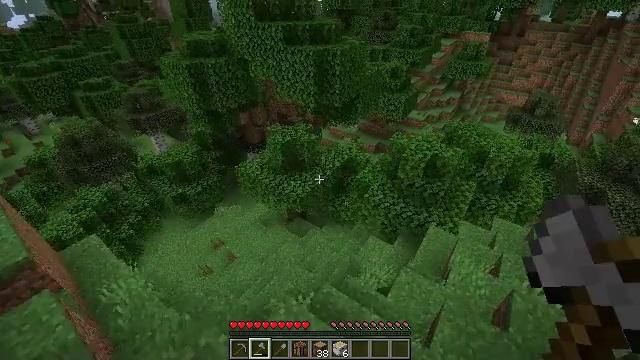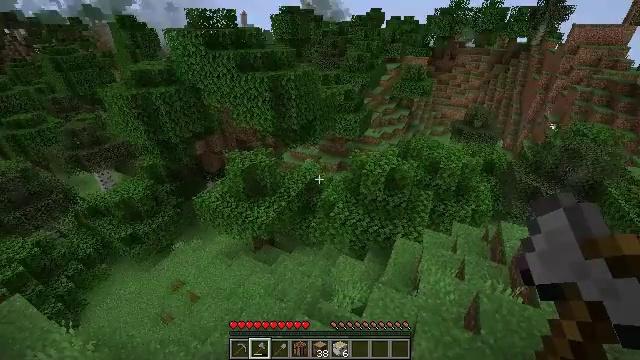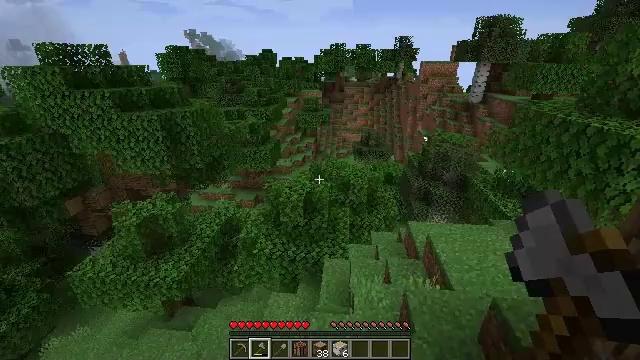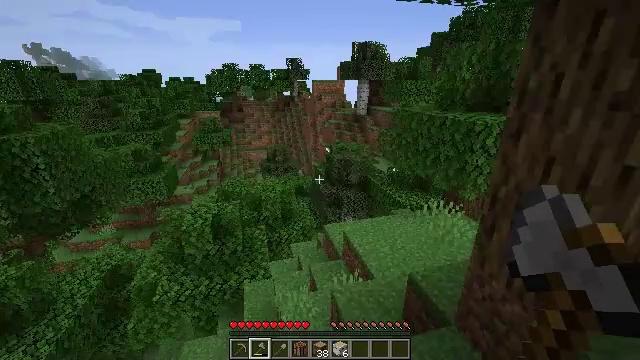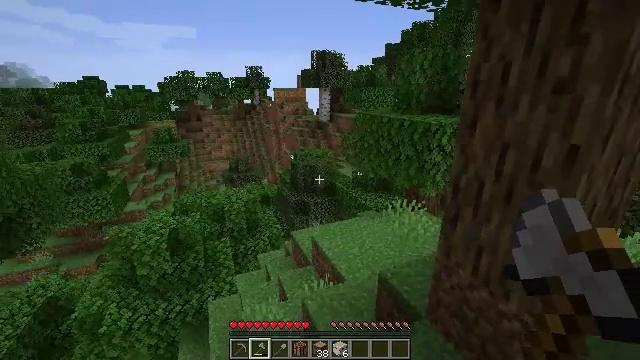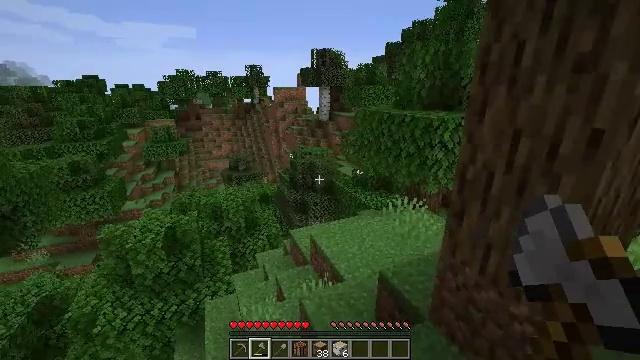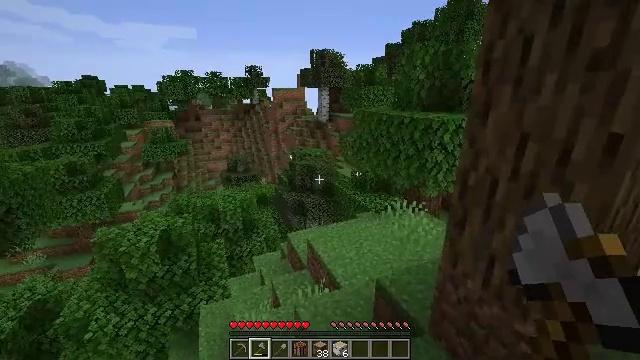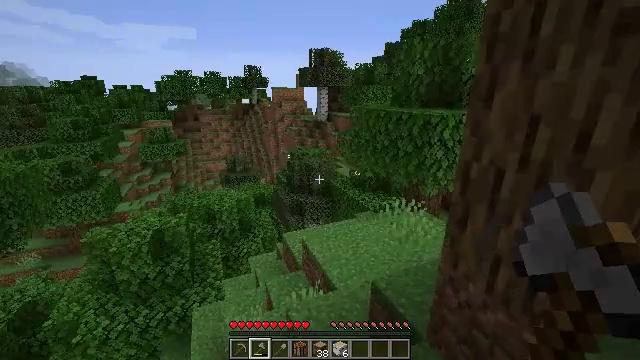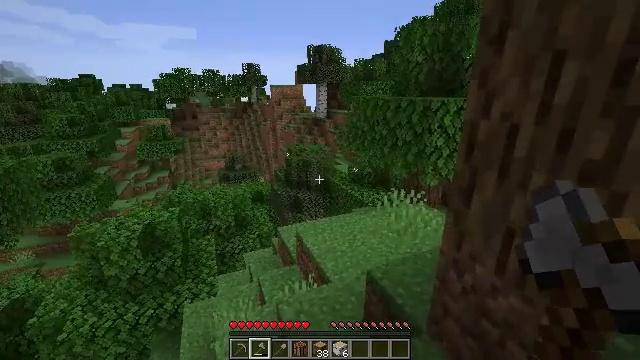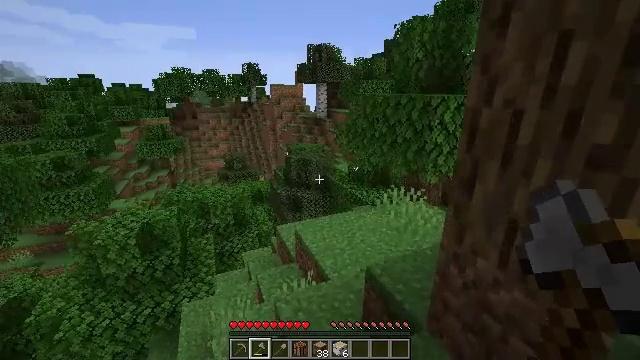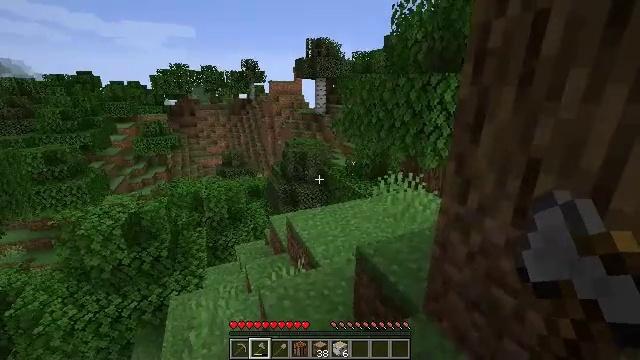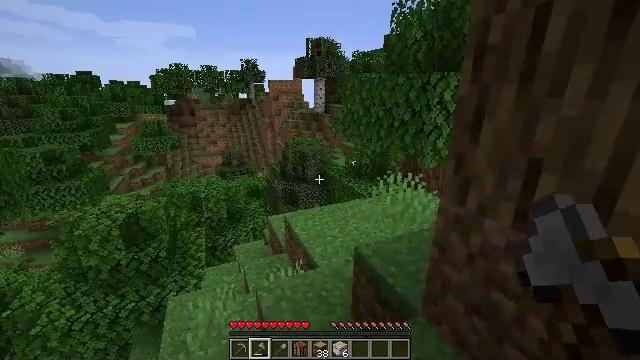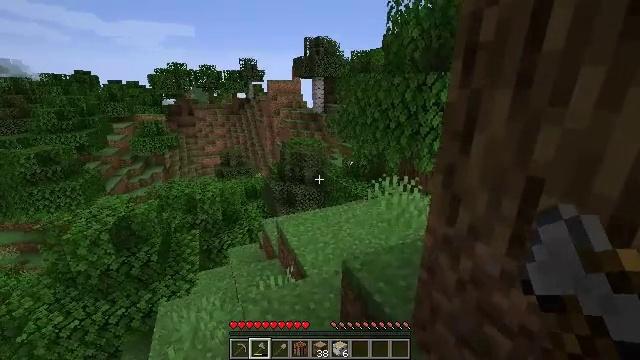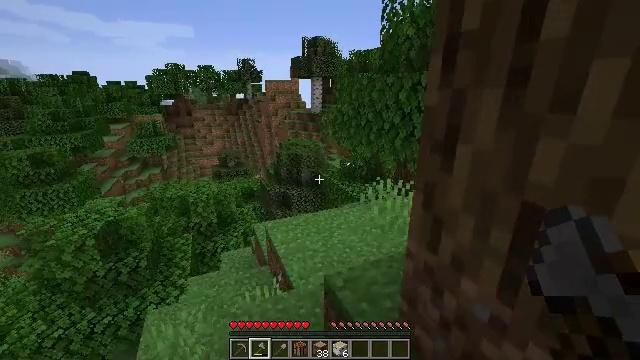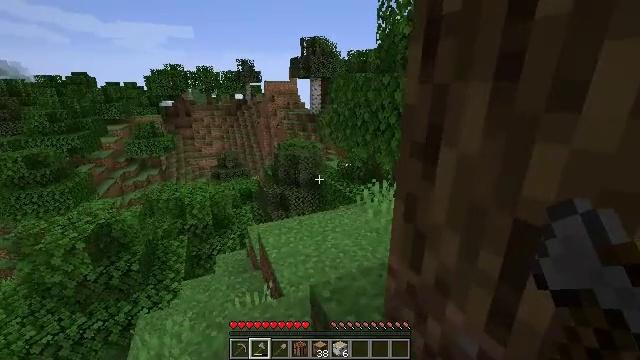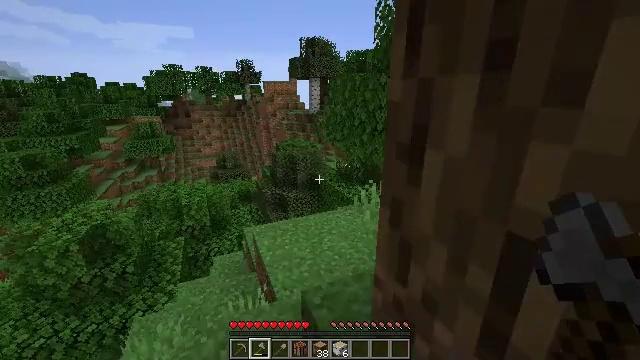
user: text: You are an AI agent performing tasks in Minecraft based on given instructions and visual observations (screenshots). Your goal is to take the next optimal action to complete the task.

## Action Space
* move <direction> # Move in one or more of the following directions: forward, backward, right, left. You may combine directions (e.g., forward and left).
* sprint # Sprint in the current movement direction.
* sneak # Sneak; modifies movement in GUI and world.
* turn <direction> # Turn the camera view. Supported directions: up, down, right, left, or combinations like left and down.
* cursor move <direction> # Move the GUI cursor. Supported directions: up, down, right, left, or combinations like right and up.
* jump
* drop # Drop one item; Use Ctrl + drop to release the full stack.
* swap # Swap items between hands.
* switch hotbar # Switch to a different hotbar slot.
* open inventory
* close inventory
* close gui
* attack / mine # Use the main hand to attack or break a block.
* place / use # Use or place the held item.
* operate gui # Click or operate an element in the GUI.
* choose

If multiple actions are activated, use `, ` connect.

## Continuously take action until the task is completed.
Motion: motion action
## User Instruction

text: Mine the peony flower from the ground.
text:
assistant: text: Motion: move forward and move right, turn right and up
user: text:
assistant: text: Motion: move forward and move right, turn right and up
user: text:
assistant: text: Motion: move forward and move right, turn right and up
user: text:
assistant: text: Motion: move forward and move right, turn right and up
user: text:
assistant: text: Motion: move forward and move right
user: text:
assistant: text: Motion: move forward and move right
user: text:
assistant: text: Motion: move forward and move right
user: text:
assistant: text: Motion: move forward and move right
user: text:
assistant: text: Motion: move forward and move right
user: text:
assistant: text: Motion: move forward and move right
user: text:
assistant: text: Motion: move forward and move right
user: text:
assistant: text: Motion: move forward and move right
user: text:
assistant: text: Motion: move forward and move right
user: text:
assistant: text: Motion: move forward and move right
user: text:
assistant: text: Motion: move forward and move right
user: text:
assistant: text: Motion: move forward
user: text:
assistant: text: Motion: move forward
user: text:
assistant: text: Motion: move forward
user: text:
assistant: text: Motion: move forward
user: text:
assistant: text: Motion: move forward
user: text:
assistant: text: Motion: move forward
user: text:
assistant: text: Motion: move forward
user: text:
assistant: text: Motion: move forward
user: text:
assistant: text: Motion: move forward
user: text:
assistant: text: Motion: move forward
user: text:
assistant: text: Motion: move forward
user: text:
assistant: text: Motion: move forward, turn right and down
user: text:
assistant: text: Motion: move forward, turn right and down
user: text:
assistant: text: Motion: move forward, turn right and down
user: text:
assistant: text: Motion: move forward, turn right and down